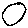
Label: circle